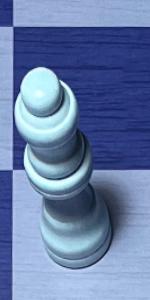
Label: Queen_White